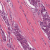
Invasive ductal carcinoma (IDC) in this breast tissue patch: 1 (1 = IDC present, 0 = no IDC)